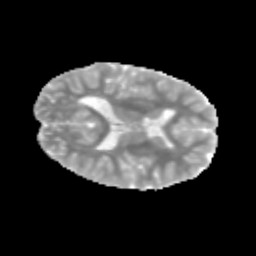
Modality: MD
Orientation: axial
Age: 11
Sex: male
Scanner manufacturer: siemens
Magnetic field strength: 3 T
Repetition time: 3.8 s
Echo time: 0.07 s